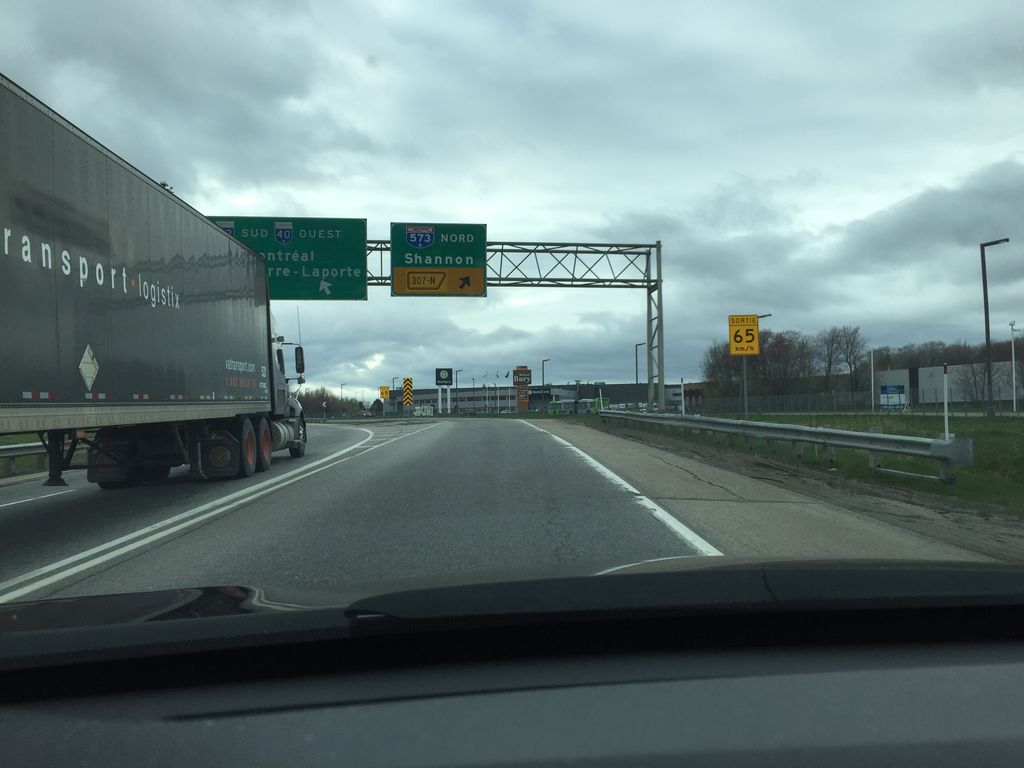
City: quebec_city